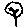
Label: tree